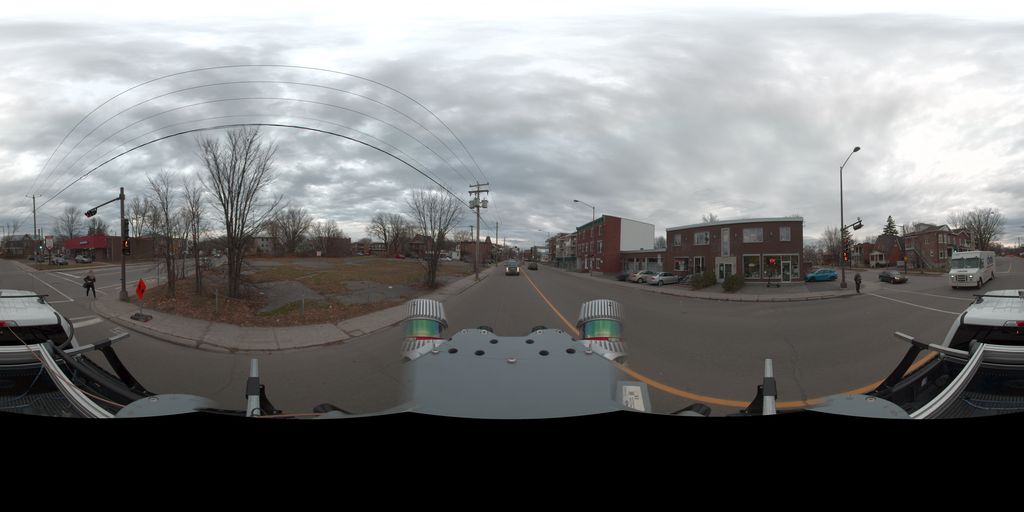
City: quebec_city